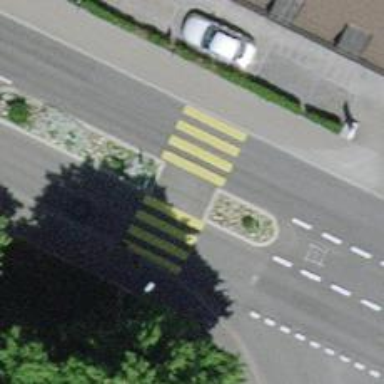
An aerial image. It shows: Uncontrolled zebra crossing on the road.